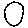
Label: circle